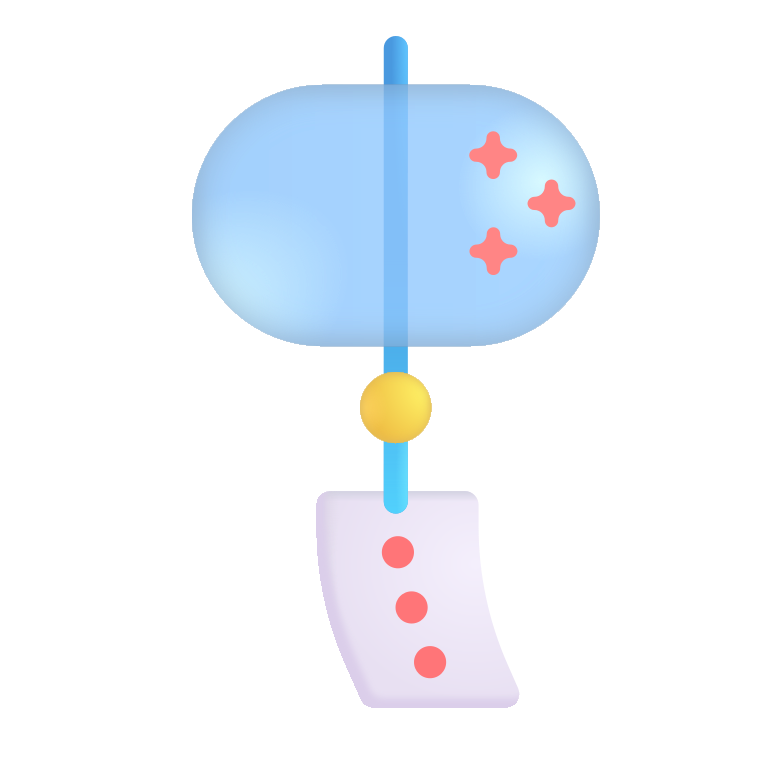
wind chime color